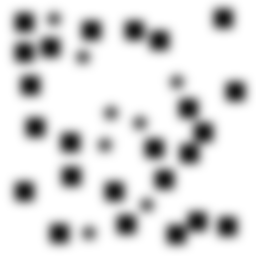
Squares: 24
Triangles: 0
Stars: 8
Total shapes: 32